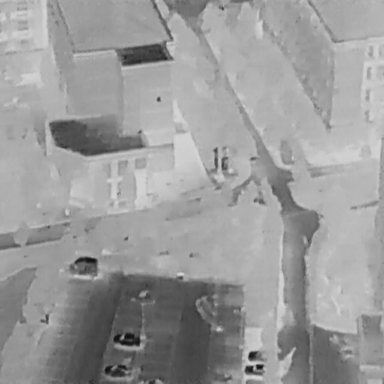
There are five Cars in the infrared image.